Interaction volume radius: 10 \u00c5
Interaction volume height: 15 \u00c5
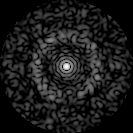
Disorder parameter: 0.8055